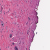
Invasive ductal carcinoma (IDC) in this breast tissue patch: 0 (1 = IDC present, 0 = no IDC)